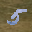
Label: 5